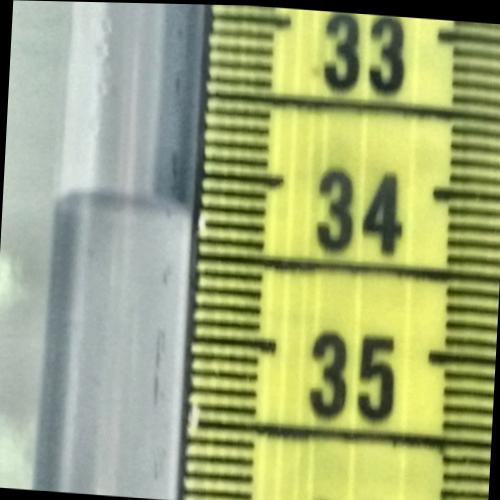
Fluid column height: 34.2 cm